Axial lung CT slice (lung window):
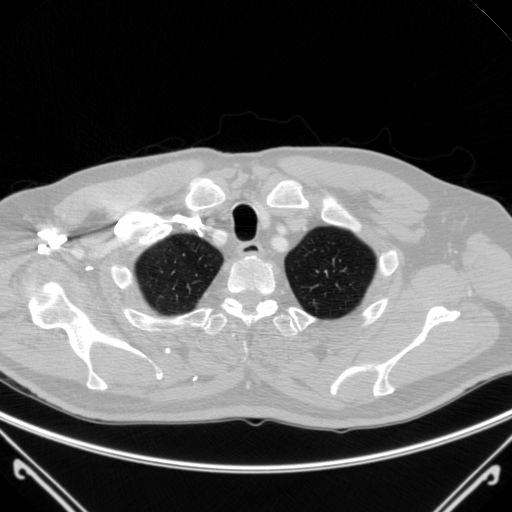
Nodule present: no